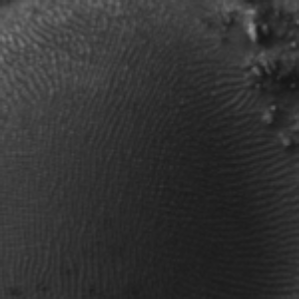
Label: frost